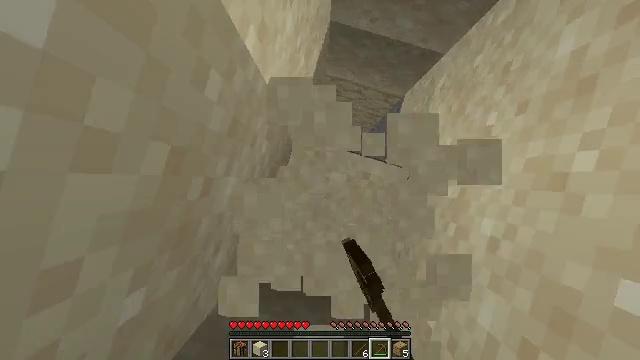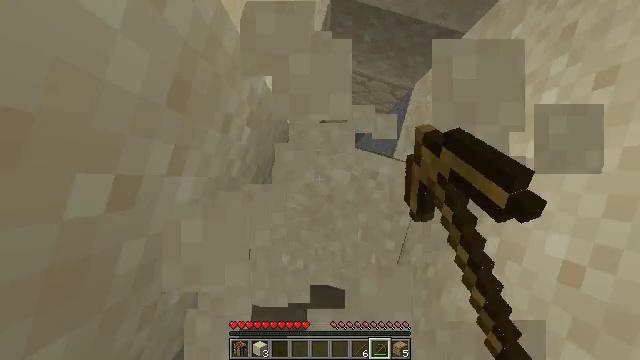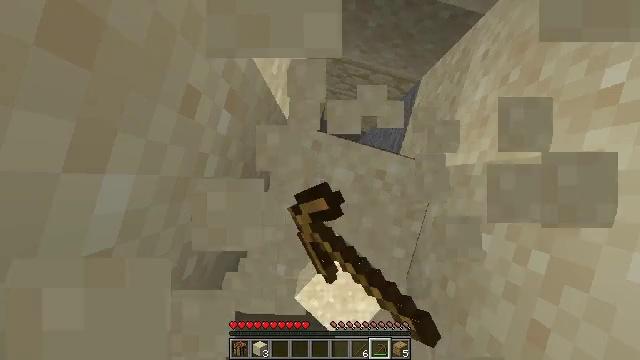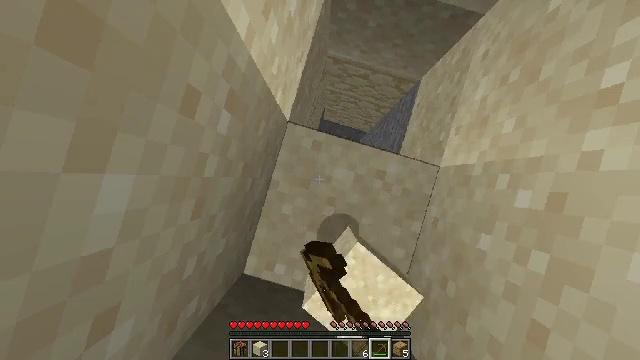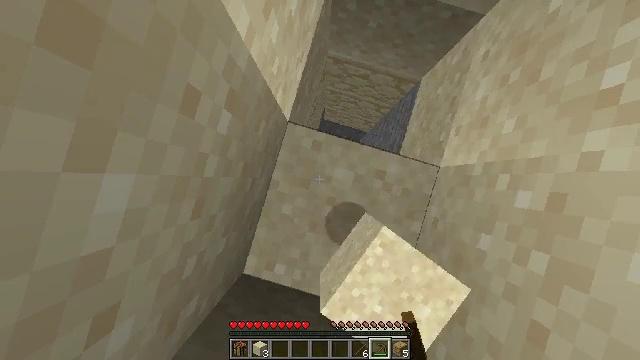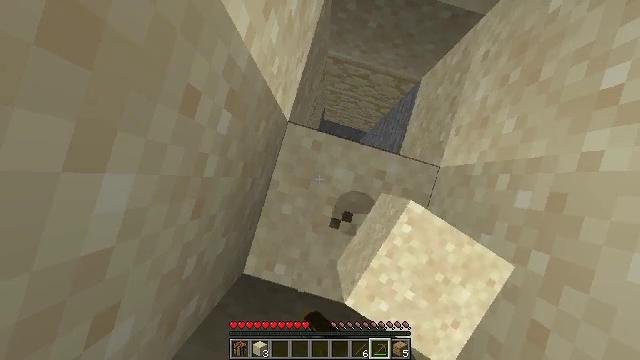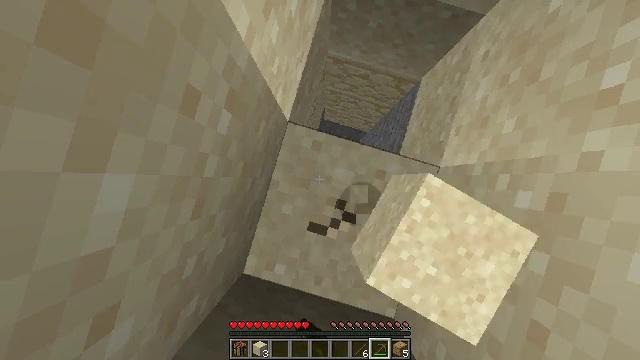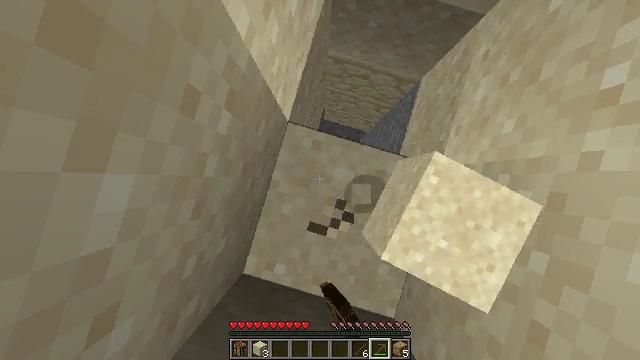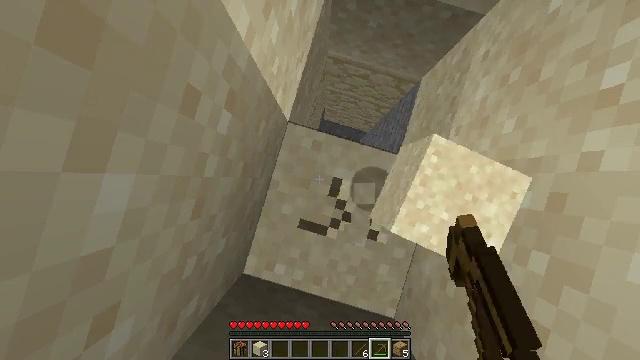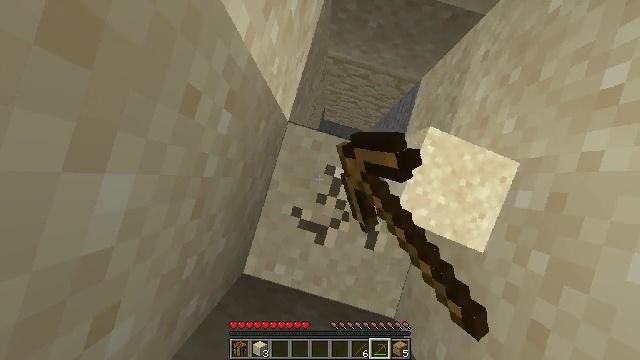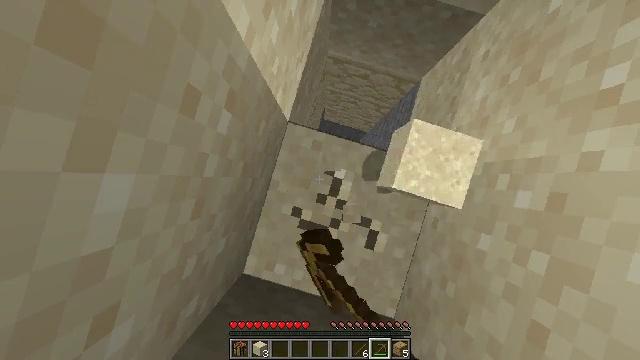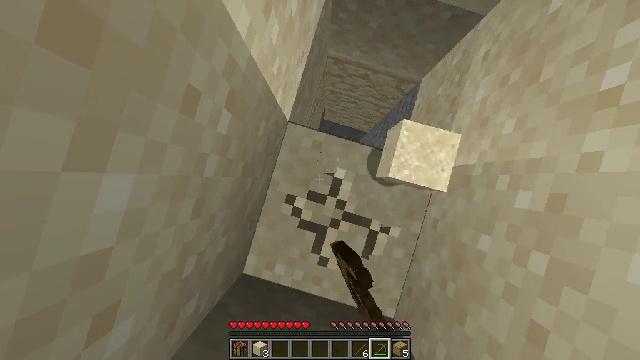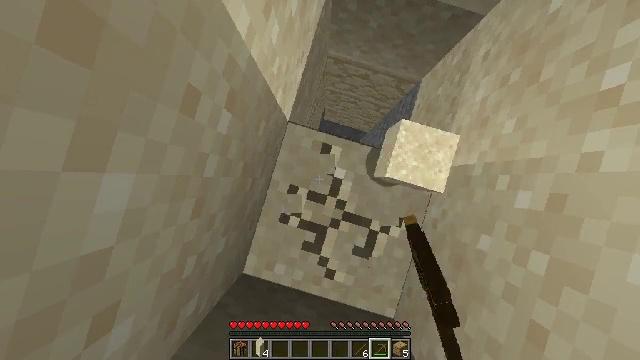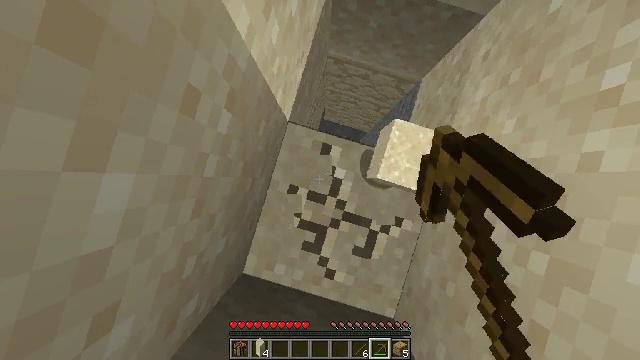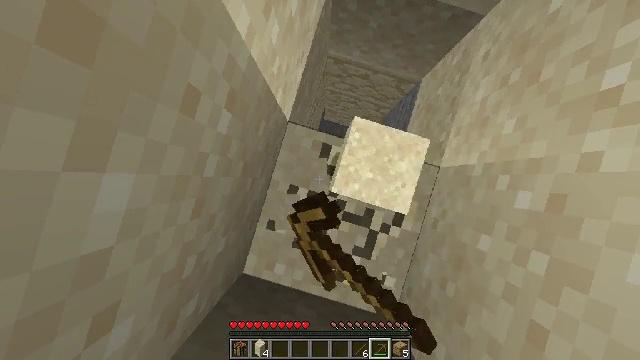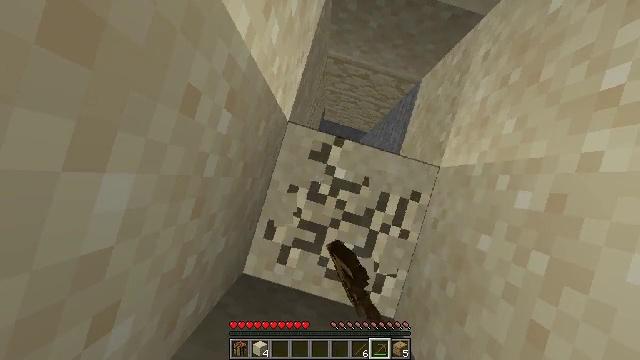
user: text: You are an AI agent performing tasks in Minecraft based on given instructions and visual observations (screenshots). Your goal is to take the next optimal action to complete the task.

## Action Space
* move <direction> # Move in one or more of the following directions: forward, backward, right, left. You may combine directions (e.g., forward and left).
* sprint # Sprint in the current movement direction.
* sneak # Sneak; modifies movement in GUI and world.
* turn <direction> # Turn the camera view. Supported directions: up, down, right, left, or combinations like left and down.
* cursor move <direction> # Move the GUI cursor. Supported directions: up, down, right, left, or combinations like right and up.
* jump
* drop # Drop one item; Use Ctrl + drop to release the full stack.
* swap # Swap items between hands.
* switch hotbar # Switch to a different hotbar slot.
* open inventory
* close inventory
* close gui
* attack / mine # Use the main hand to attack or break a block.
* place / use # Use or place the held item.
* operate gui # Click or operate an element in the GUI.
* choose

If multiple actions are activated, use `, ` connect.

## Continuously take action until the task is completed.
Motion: motion action
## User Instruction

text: Collect sand to make glass.
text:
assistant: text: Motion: attack / mine
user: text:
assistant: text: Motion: attack / mine
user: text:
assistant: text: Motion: attack / mine
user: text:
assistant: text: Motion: attack / mine
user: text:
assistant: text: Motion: attack / mine
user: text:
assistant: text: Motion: attack / mine
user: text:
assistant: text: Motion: attack / mine
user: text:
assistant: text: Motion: attack / mine
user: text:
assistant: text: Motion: attack / mine
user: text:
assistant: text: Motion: attack / mine
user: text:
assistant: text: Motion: attack / mine
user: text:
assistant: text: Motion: attack / mine
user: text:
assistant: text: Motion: attack / mine
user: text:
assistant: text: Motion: attack / mine
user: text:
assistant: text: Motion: attack / mine
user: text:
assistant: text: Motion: attack / mine
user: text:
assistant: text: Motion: attack / mine
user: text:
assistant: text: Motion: attack / mine
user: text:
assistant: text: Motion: attack / mine
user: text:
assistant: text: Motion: attack / mine
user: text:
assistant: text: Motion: attack / mine
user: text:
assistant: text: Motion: attack / mine
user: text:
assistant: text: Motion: attack / mine